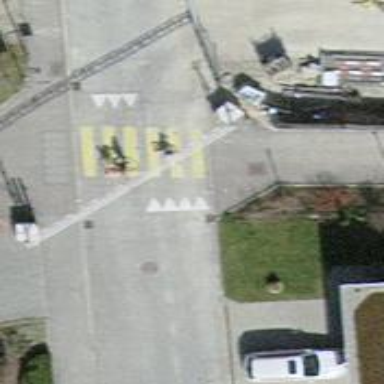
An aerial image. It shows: Uncontrolled zebra crossing on the road.